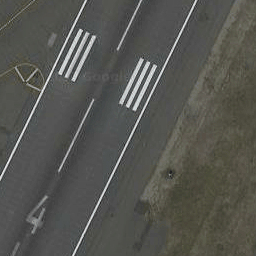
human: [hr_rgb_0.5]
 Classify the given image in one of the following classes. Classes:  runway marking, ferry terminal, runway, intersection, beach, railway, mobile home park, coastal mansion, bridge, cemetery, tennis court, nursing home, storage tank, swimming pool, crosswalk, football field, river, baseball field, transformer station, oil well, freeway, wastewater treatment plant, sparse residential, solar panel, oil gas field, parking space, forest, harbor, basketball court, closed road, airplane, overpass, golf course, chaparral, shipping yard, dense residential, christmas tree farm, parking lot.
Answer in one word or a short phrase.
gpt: runway